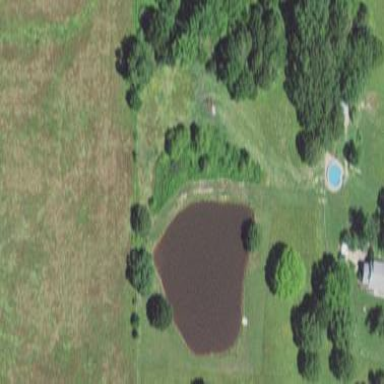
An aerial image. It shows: Peaceful pond surrounded by nature.